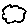
Label: cloud